В электрических цепях (см. рисунки) сопротивление $R_{A B}$ между зажимами $A$ и $B$ и сопротивление $R_{C D}$ между зажимами $C$ и $D$ равны, а сопротивления резисторов $R_{1}$, $R_{2}$ и $R_{3}$ — заданы.
Найдите все возможные значения сопротивления $R_{x}$. Докажите, что других решений нет. Вы можете воспользоваться тем фактом, что для всякой схемы из трех резисторов, соединенных «треугольником» (см. рисунок ниже), существует эквивалентная схема из трех резисторов, соединенных «звездой» (см. последний рисунок).
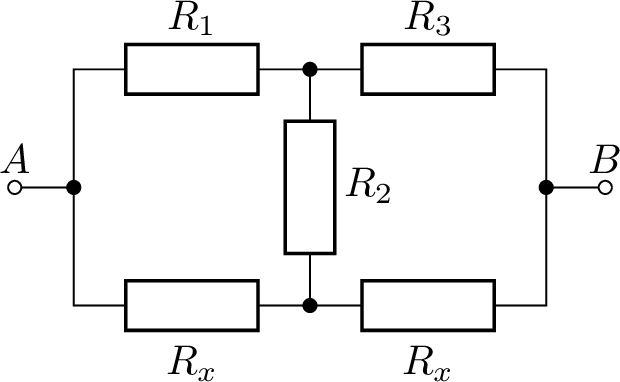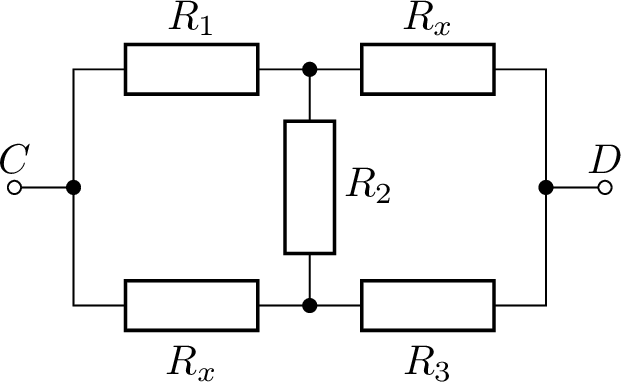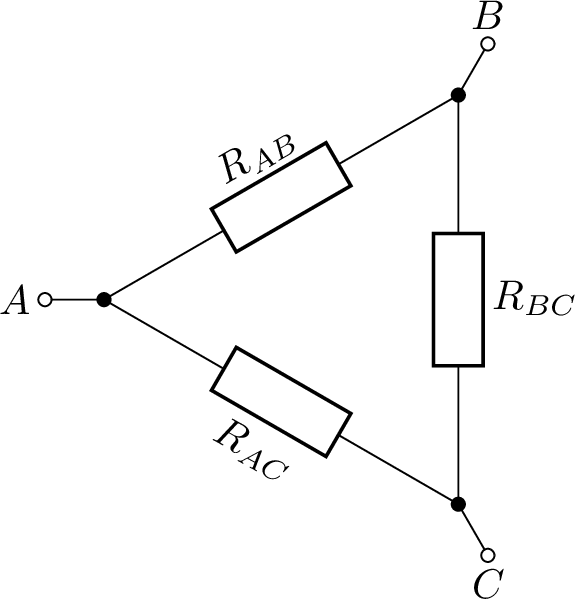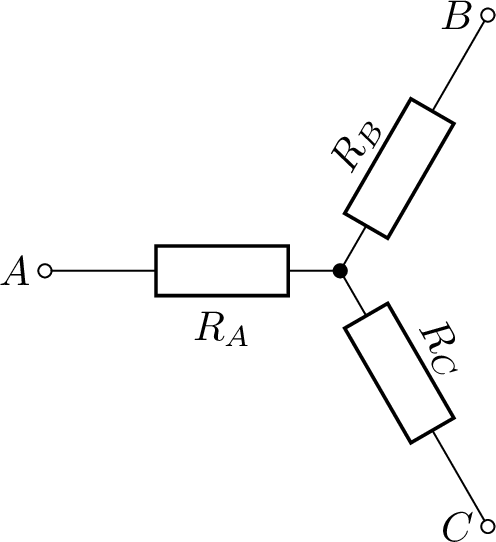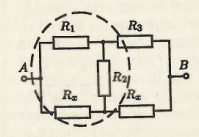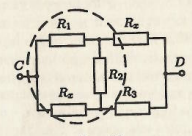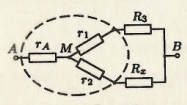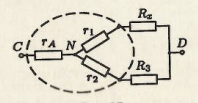
Решение: Наиболее просто сопротивления $R_{A B}$ и $R_{C D}$ можно вычислить, если соединение «треугольником» резисторов $R_{1}, R_{2}$ и $R_{x}$ (на рисунках ниже оно обведено пунктирным контуром) заменить эквивалентным соединением «звездой» (см. рисунки ниже).     На данном этапе мы воздержимся от пересчета «треугольника» в «звезду», а будем считать, что $r_{A}, r_{1}$ и $r_{2}$ нами уже найдены. Поскольку $R_{A B}=R_{C D}$, то и $R_{M B}=R_{N D}$, так как $r_{A}$ соединено последовательно с каждым из них: $$ R_{M B}=\frac{\left(r_{1}+R_{3}\right)\left(r_{2}+R_{x}\right)}{r_{1}+r_{2}+R_{3}+R_{x}}=R_{N D}=\frac{\left(r_{1}+R_{x}\right)\left(r_{2}+R_{3}\right)}{r_{1}+r_{2}+R_{3}+R_{x}} . $$Так как в последнем уравнении знаменатели равны, то должны быть равны и числители: $\left(r_{1}+R_{3}\right)\left(r_{2}+R_{x}\right)=\left(r_{1}+R_{x}\right)\left(r_{2}+R_{3}\right) .$ После раскрытия скобок и приведения подобных членов это уравнение примет вид $$ r_{1}(R_{x}-R_{3})=r_{2}(R_{x}-R_{3}). $$Такое равенство возможно в двух случаях: Данное равенство указывает на симметрию соединения «звездой», но симметрия «звезды» возможна только тогда, когда и исходная схема соединения «треугольником» обладает подобной симметрией, то есть когда $R_{1}=R_{x}$ — это второй корень уравнения. Других решений у составленного нами уравнения нет. Следовательно, возможны только два значения $R_{x}$: $$ R_{x}=R_{1} \text { и } R_{x}=R_{3} . $$ При внимательном анализе схем (см. рисунки условия) оба решения легко «угадываются», но их единственность не очевидна.
Ответ: $$R_{x}=R_{1} \quad\text {и}\quad R_{x}=R_{3} .$$
Темы:
T, Электричество, Расчет цепей, Всероссийские, Мостовая схема